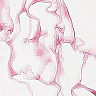
Metastatic tissue present: no